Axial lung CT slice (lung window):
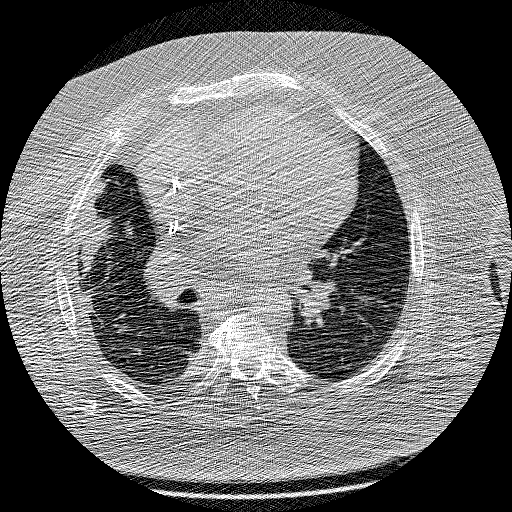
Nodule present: no